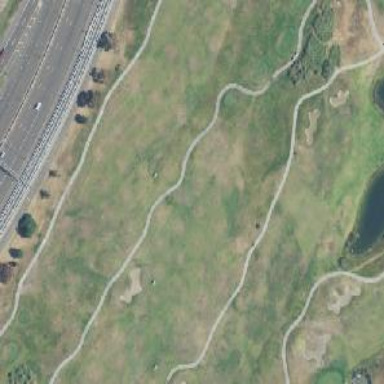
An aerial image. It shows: Designated golf cartpath for service vehicles.